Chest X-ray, PA view. Patient: 30 years old, sex F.
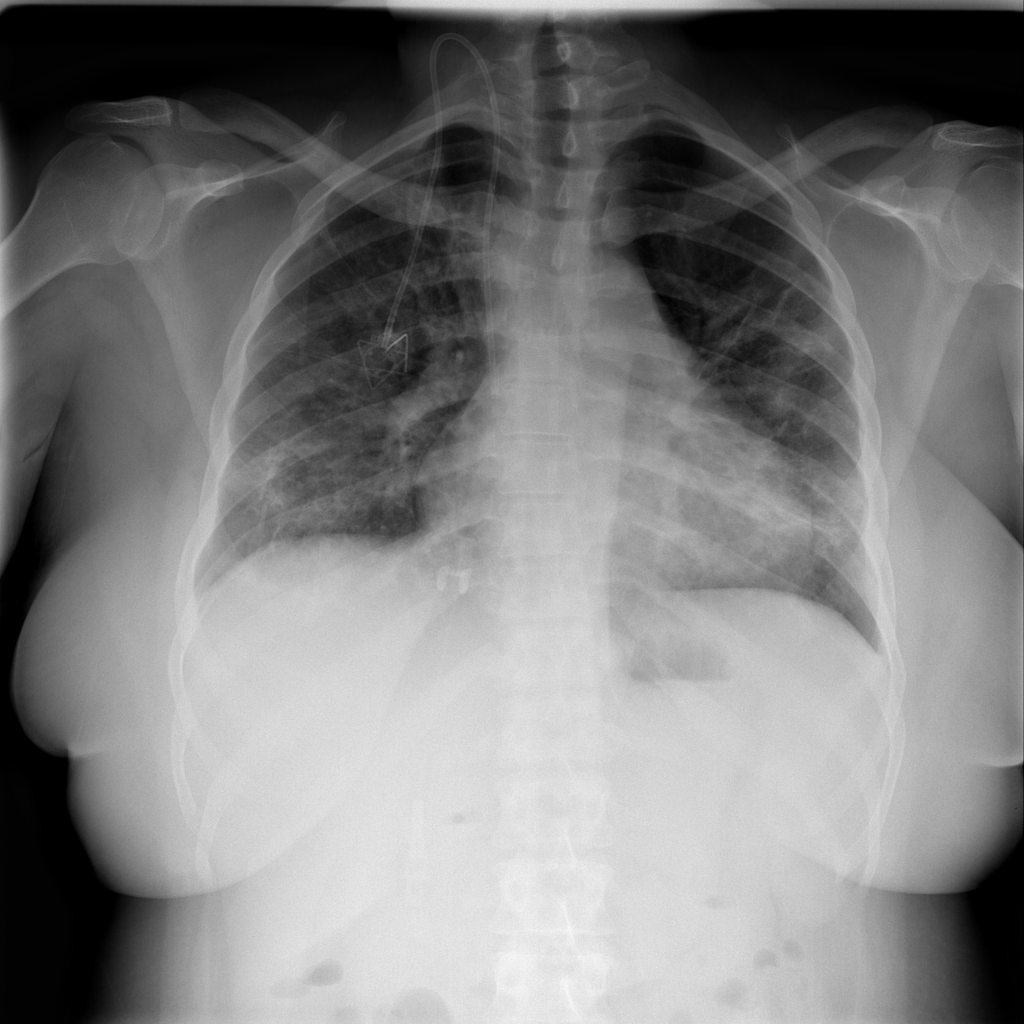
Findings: Infiltration